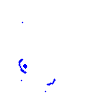
Particle: proton